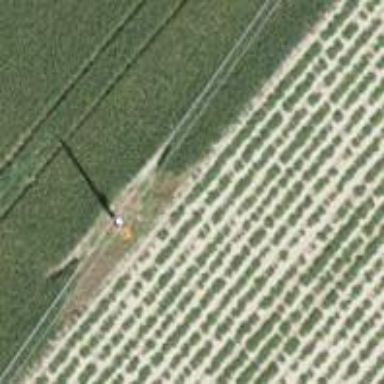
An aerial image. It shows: Pole with roof-covered pipeline marker.